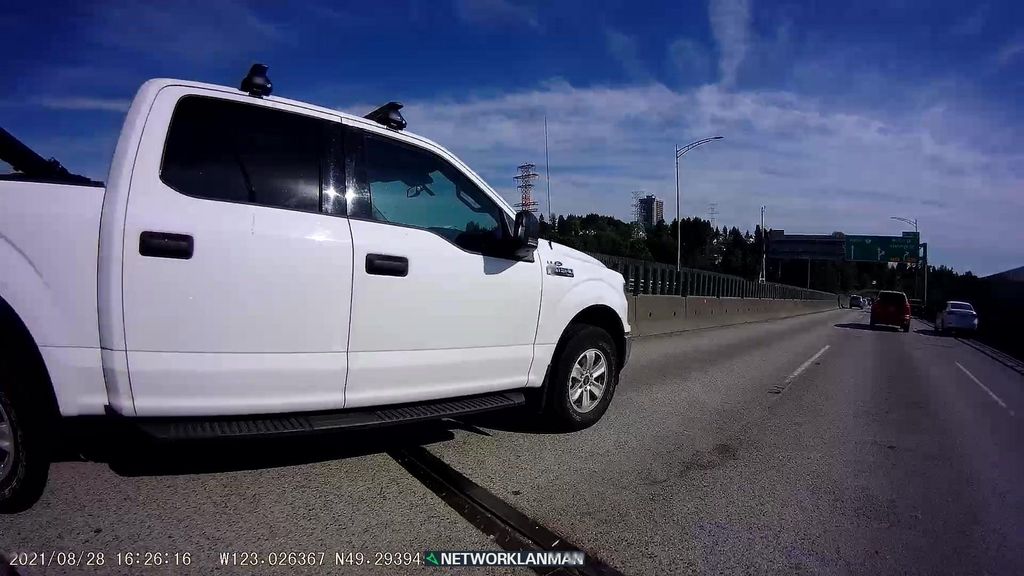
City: vancouver